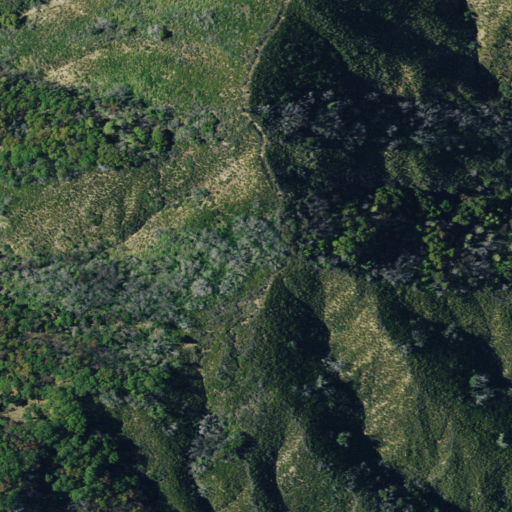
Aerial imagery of mountain in California named Fish Head Hill containing shrub, evergreen forest, grassland, and mixed forest